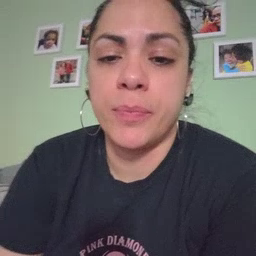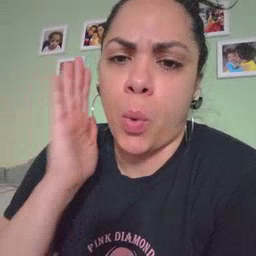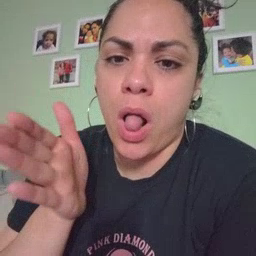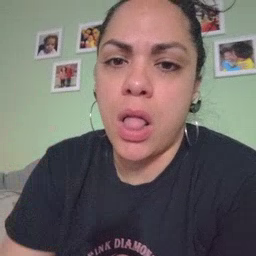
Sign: will